Question: Good day, i have a slight issue here. How do i offset the x labels from the origin so that a graph can be plot correctly because when i try to plot a bar graph with custom X-labels, it plots from the origin of the X-labels and y-label coordinates and thus means it plots on the Y-Axis Labels as well. Anyway to shift the bar chart to plot values on the right of the X-labels or offset the x-labels by 1. Here is an Image. The bar chat is plotting on the Y-Axis Label.

Any idea, how i can resolve this? like shifting it to the right or something? Thank you
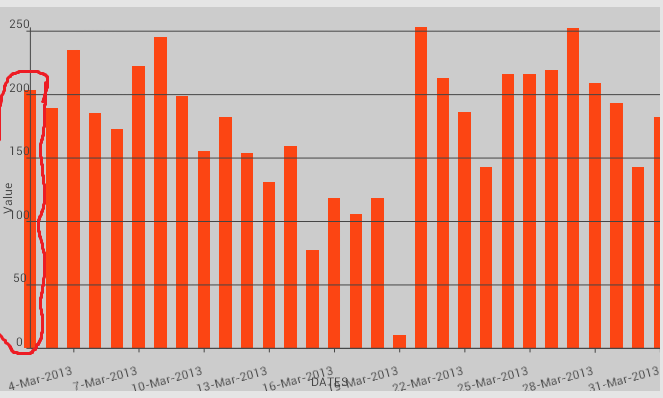
Answer: This used to be a bug in one of the releases. You can download a version including a fix for this <URL>.